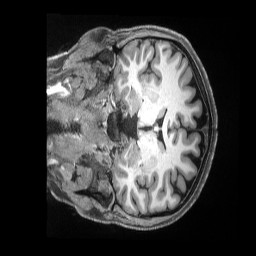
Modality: T1w
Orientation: coronal
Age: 35
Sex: female
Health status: ill
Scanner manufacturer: siemens
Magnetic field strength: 3 T
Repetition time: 2.5 s
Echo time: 0.00181 s